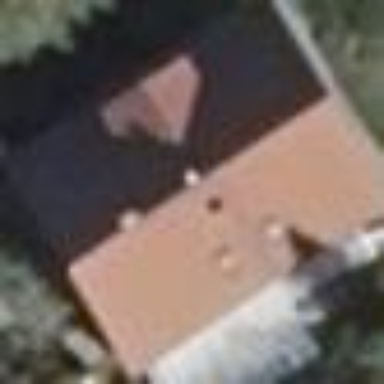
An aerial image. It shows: Building with gabled roof. The roof is oriented along the structure and colored in red.